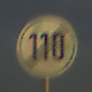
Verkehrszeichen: EndeGeschwindigkeit110
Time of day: SunriseSunset
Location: Outdoor (Nature)
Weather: PartlyCloudy
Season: Summer
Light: Natural